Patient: sex M, age 46
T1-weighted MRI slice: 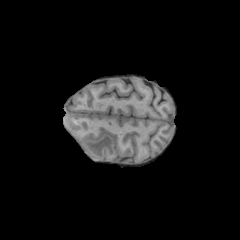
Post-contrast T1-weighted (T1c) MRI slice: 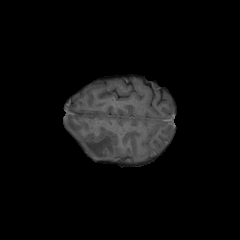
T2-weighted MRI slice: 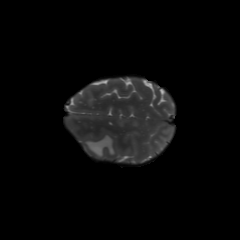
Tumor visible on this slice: yes
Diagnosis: Glioblastoma, IDH-wildtype
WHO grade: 4